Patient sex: M
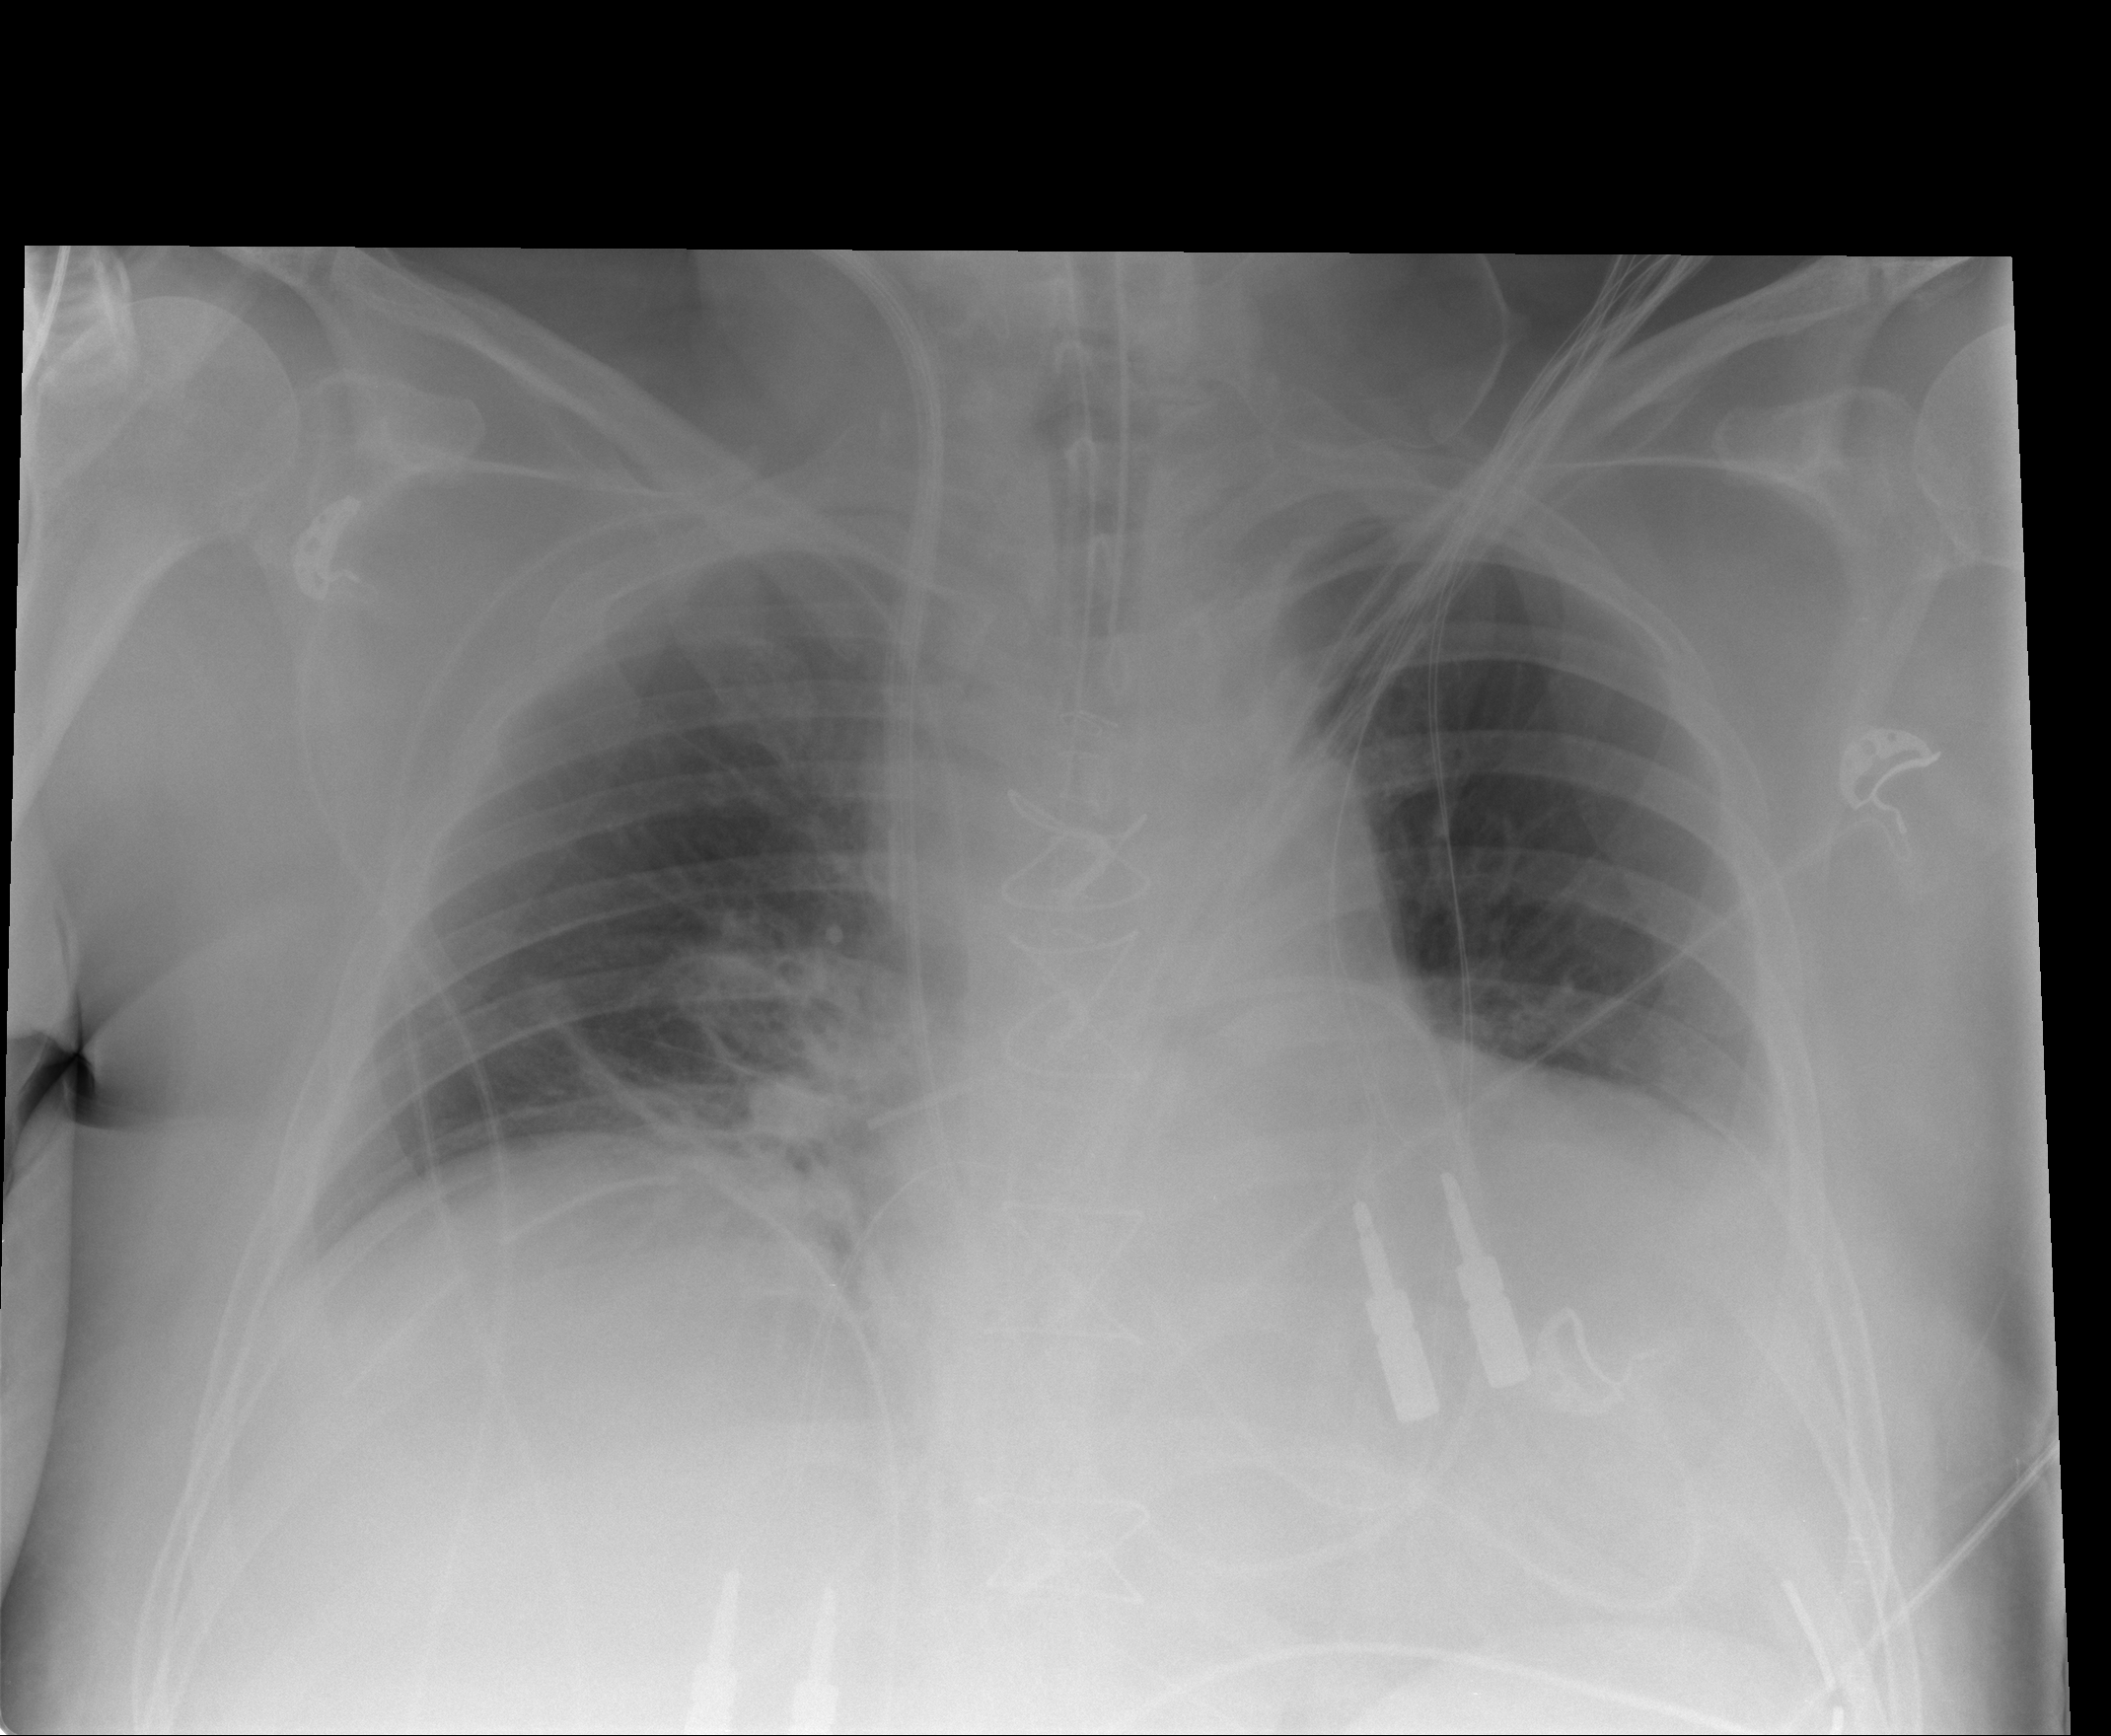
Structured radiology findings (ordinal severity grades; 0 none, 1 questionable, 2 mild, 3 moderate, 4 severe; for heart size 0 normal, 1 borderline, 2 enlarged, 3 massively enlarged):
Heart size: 2
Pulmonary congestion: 2
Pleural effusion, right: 0
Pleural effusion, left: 2
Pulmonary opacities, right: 2
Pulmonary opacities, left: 0
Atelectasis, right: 2
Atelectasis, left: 0